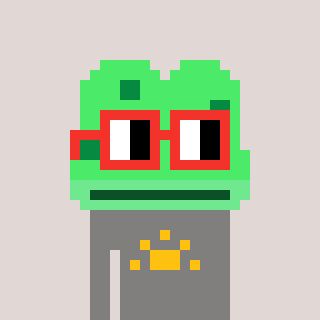
a pixel art character with square red glasses, a frog-shaped head and a bluegrey-colored body on a warm background